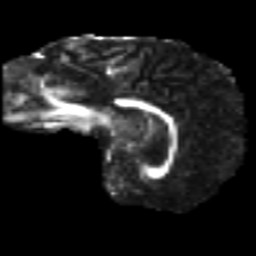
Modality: FA
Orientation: sagittal
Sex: male
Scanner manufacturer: ge
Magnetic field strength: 3 T
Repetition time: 7 s
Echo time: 0.0808 s